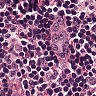
Metastatic tissue present: no